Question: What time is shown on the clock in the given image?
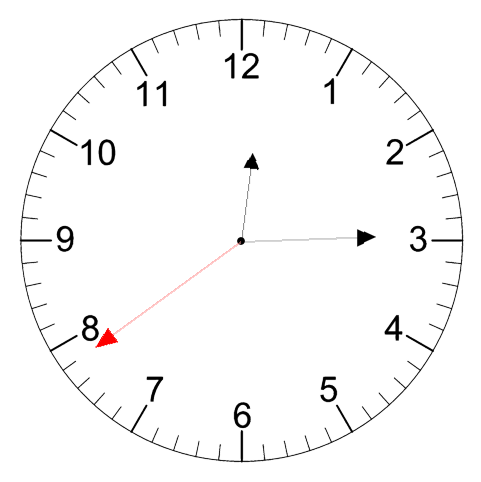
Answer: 12:14:39